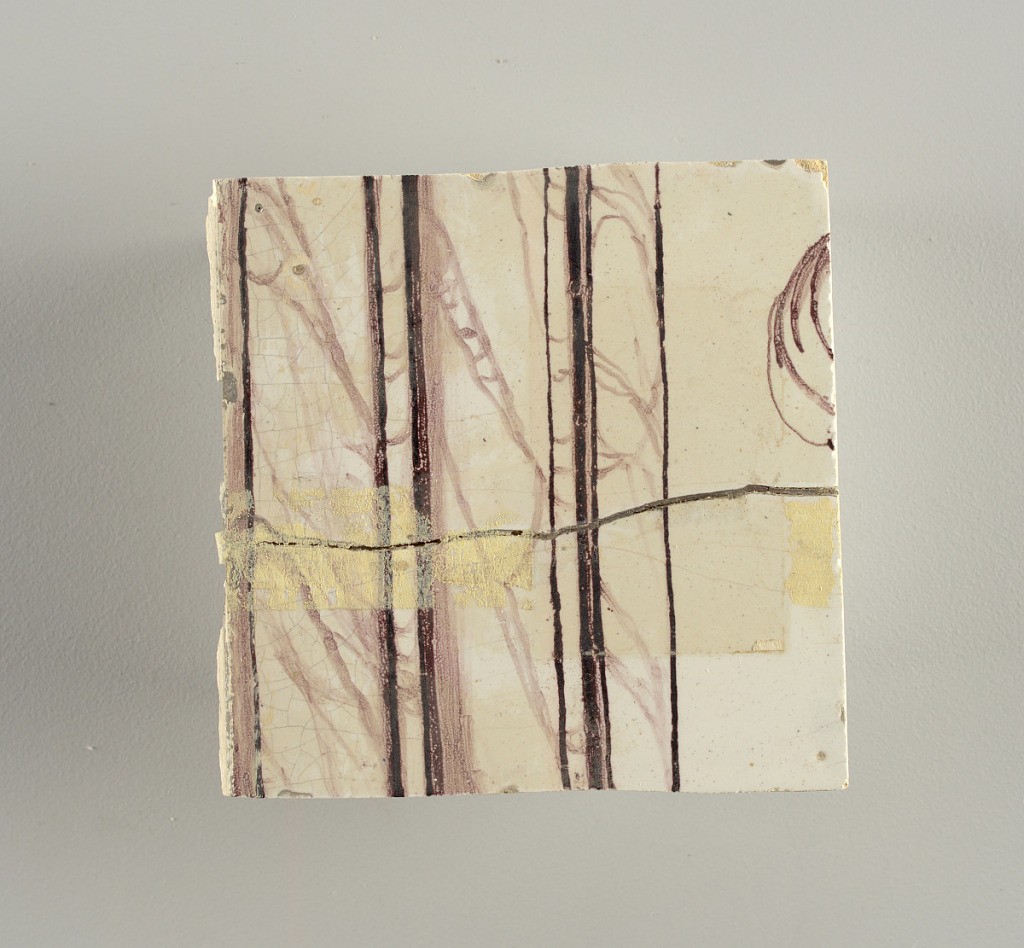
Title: Wall facing
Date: ca. 1725
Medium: tin-glazed earthenware, underglaze
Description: Running design for a frieze or a dado, composed of scrolls of foliage and strapwork, and four repeating motifs--a seated woman in a small upright oval medallion, a putto seated on a rocailled base, and strapwork in axial pattern.  The various panels, A to F, show various repeats of the same design, all being five tiles high and a varying number of tiles wide.